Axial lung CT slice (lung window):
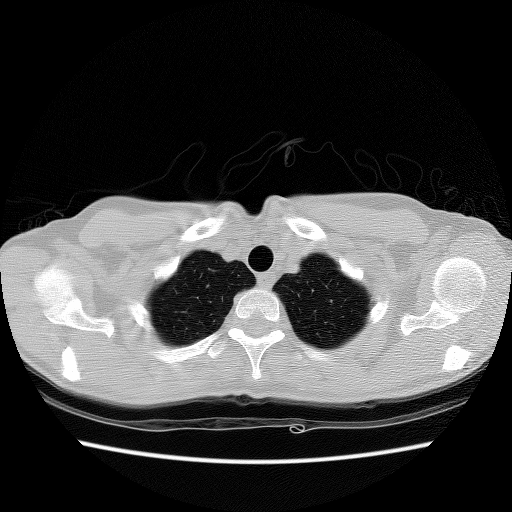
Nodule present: no